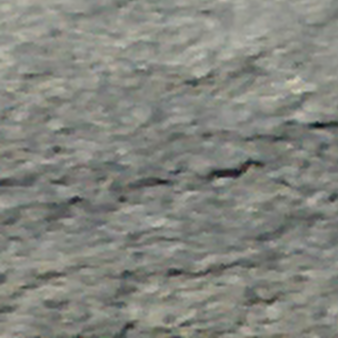
Label: other